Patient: sex M, age 38
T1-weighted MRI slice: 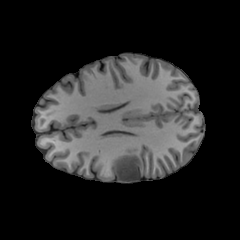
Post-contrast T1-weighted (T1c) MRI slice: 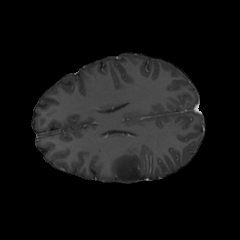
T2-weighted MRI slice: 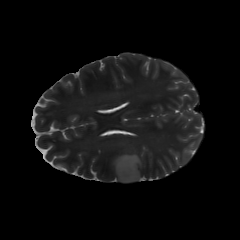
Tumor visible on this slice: yes
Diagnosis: Astrocytoma, IDH-mutant
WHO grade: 2